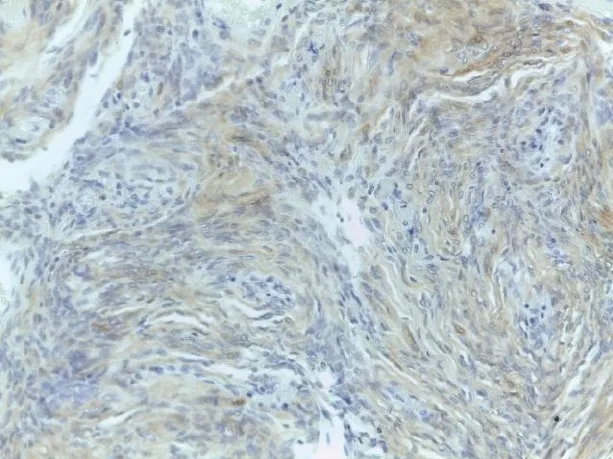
Focal and weak immunoreactivity for S-100 protein.
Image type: pathology (immunostaining)